Question: I need to use gghighlight in a bar chart in R in order to highlight only one single bar. My code and sample data looks like this:
'''
library(tidyr)
library(ggplot2)
dat <- data.frame(country=c('USA','Brazil','Ghana','England','Australia'), Stabbing=c(15,10,9,6,7), Accidents=c(20,25,21,28,15), Suicide=c(3,10,7,8,6))
dat.m <- melt(dat, id.vars='country')
dat.g <- gather(dat, type, value, -country)
ggplot(dat.g, aes(type, value)) +
geom_bar(aes(fill = country), stat = "identity", position = "dodge") +
gghighlight(type == "Accidents" & country == "Brazil")
'''
But this gives me this awkward

How can I get gghighlight to highlight only one single bar of group (so combining two conditions for two discrete variables)?
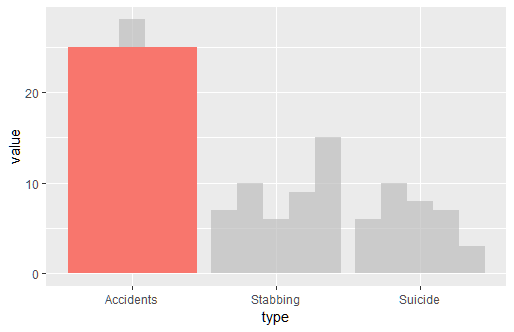
Answer: I think gghighlight is not built for this kind of plot - not yet! You could file a feature request ? It is a bit unclear though if this visualisation is very helpful. Gghighlight always draws everything - this makes the "weird" shadows when dodging.
If you want to keep using gghightlight, maybe try faceting, which they suggest in <URL>
A suggestion - Use facets:
(using 'mtcars' as example)
'''
library(tidyverse)
library(gghighlight)
mtcars2 <- mtcars %>% mutate(cyl = as.character(cyl), gear = as.character(gear))
ggplot(mtcars2, aes(cyl, disp, fill = gear)) +
geom_col() + #no dodge
gghighlight(cyl == "4") + #only one variable
facet_grid(~ gear) #the other variable is here
#> Warning: Tried to calculate with group_by(), but the calculation failed.
#> Falling back to ungrouped filter operation...
'''

<URL>
Or, here without 'gghighlight', in a more traditional subsetting approach.
You need to make a subset of data which contains rows for each group you want to dodge by, in this case "cyl" and "gear". I replace the irrelevant data with "NA", you could also use "0".
'''
library(tidyverse)
mtcars2 <- mtcars %>%
mutate(cyl = as.character(cyl), gear = as.character(gear)) %>%
group_by(cyl, gear) %>%
summarise(disp = mean(disp))
subset_mt <- mtcars2 %>% mutate(highlight = if_else(cyl == '4' & gear == '3', disp, NA_real_))
ggplot() +
geom_col(data = mtcars2, aes(cyl, disp, group = gear), fill = 'grey', alpha = 0.6, position = 'dodge') +
geom_col(data = subset_mt, aes(cyl, highlight, fill = gear), position = 'dodge')
#> Warning: Removed 7 rows containing missing values (geom_col).
'''

<URL>